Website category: university
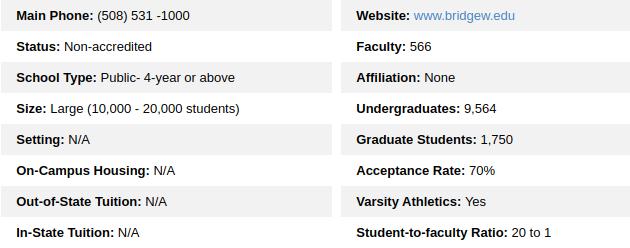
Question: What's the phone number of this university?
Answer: (508) 531 -1000

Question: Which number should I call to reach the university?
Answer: (508) 531 -1000

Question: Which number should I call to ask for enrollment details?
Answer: (508) 531 -1000

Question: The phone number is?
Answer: (508) 531 -1000

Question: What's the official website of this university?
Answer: www.bridgew.edu

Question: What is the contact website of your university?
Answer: www.bridgew.edu

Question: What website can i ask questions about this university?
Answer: www.bridgew.edu

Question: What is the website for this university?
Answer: www.bridgew.edu

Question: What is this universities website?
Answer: www.bridgew.edu

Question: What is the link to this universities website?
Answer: www.bridgew.edu

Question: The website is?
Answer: www.bridgew.edu

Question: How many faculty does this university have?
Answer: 566

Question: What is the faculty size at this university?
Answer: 566

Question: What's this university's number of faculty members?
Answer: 566

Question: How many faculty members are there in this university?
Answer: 566

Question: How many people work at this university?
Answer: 566

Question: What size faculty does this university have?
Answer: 566

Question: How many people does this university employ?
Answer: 566

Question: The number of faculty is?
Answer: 566

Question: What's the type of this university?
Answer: Public- 4-year or above

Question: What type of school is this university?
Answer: Public- 4-year or above

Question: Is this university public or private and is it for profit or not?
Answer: Public- 4-year or above

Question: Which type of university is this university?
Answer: Public- 4-year or above

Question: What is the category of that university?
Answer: Public- 4-year or above

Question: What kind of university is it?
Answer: Public- 4-year or above

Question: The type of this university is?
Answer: Public- 4-year or above

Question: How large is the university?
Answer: Large (10,000 - 20,000 students)

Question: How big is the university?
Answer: Large (10,000 - 20,000 students)

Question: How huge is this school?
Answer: Large (10,000 - 20,000 students)

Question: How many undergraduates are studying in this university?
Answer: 9,564

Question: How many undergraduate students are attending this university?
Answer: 9,564

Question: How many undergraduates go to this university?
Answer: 9,564

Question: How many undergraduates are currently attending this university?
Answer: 9,564

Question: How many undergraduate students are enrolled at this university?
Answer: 9,564

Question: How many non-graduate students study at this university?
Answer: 9,564

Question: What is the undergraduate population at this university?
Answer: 9,564

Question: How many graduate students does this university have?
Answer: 1,750

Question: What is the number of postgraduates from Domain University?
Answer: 1,750

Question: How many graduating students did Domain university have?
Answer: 1,750

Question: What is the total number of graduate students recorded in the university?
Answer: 1,750

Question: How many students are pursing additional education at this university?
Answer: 1,750

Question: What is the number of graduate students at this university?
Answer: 1,750

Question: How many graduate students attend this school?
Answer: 1,750

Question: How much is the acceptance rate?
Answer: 70%

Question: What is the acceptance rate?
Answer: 70%

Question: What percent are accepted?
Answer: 70%

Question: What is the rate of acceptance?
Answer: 70%

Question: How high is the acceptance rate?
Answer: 70%

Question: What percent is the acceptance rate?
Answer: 70%

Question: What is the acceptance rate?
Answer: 70%

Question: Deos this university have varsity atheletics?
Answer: Yes

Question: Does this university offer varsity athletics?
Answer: Yes

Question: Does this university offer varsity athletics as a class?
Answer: Yes

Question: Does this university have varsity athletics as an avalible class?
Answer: Yes

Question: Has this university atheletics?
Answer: Yes

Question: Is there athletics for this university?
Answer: Yes

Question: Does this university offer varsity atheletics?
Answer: Yes

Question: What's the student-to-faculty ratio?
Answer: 20 to 1

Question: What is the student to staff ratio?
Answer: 20 to 1

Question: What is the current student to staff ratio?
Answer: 20 to 1

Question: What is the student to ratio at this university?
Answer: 20 to 1

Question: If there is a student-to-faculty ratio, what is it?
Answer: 20 to 1

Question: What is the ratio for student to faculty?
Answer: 20 to 1

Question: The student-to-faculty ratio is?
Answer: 20 to 1